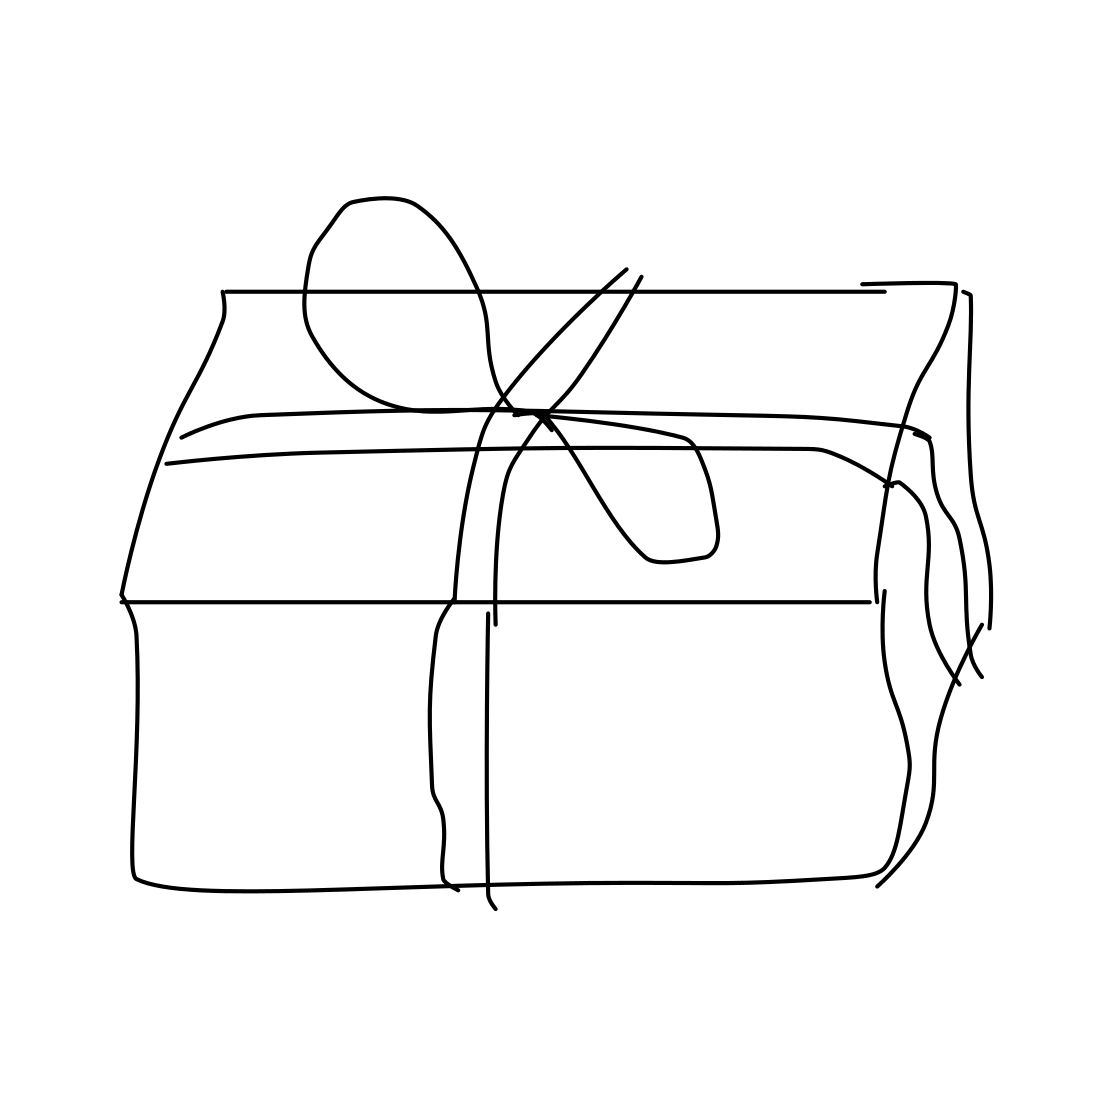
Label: present